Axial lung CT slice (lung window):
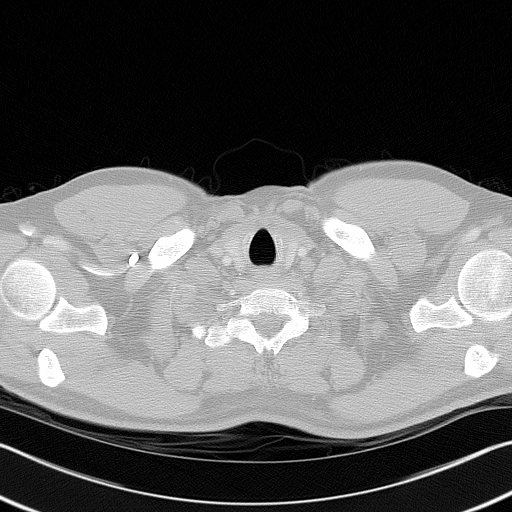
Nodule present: no